Question: I have a web site, that is speed optimized, and work well, but the last week I have find an issue for the very first request that is strange to me.
The first request I am creating takes a long time to be executed. In the "Network" tab of my Chrome I have experienced the following:

Can somebody explain me what that could be ? So, what's the reason I am getting so long wait time ? Is it posible to "debug" somehow this wait time ?
The web site is running on dedicated 8core web server, and is the only one web site on this server. The server is based on LAMP.
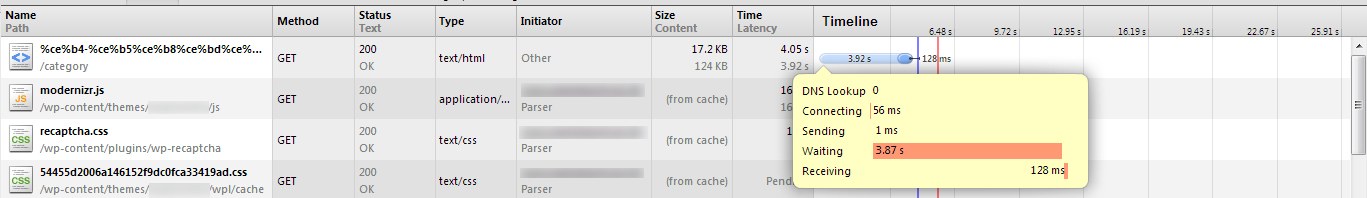
Answer: You basically need to check these things :
- - -
All of this depends on what this URL is doing behind. Without knowing it, can't help much.